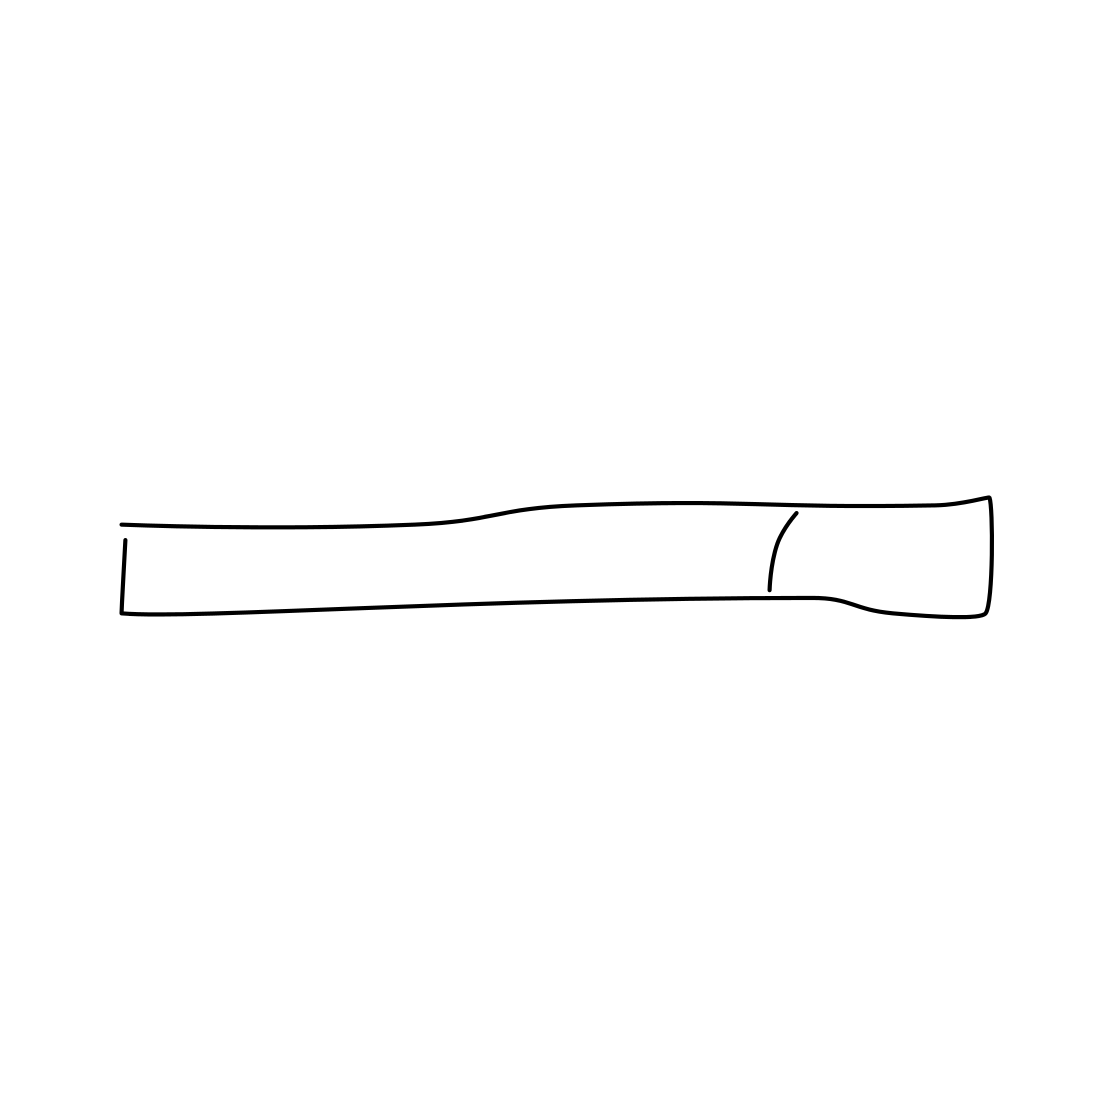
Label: cigarette